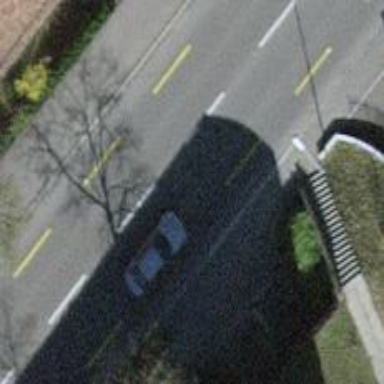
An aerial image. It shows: Asphalt sidewalk along the footway.